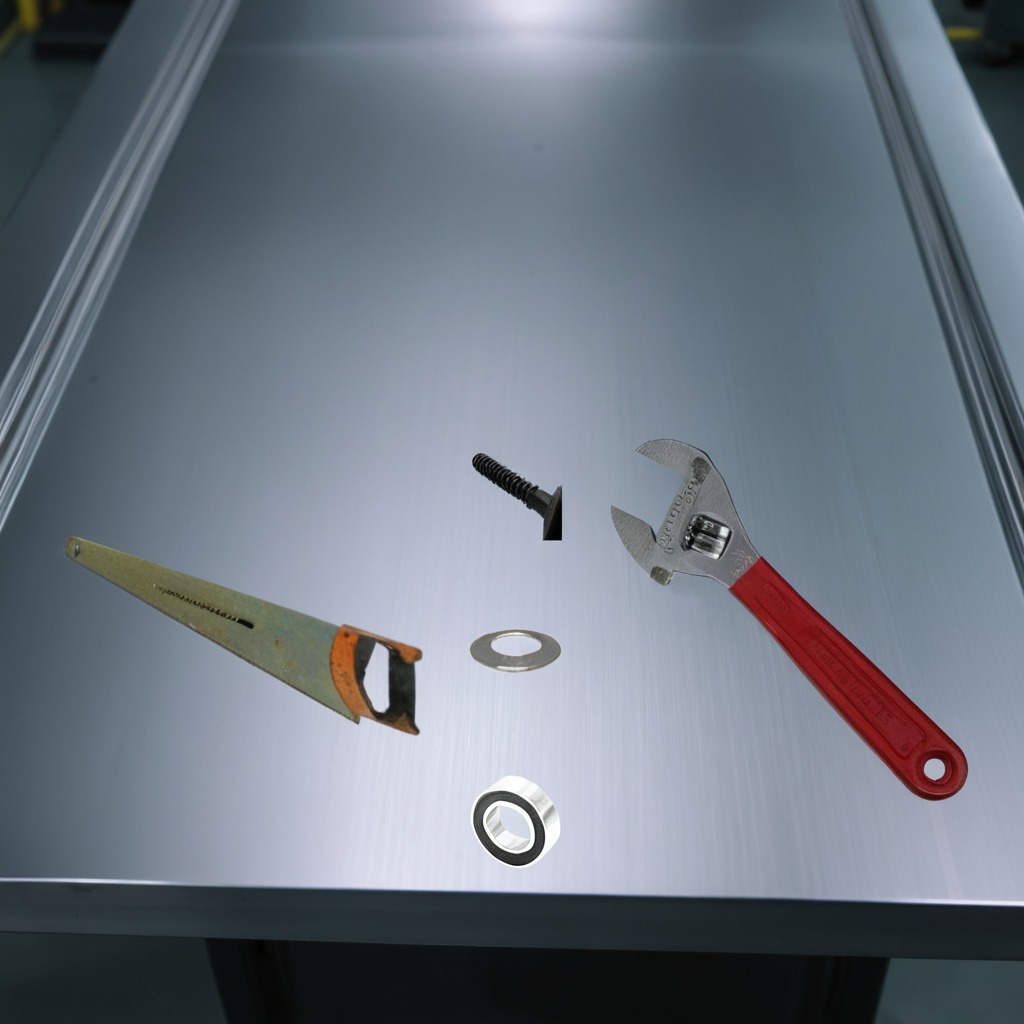
A ball bearing, a flat washer, a machine screw, a saw, and a wrench are lying on the metal table in a machine shop under fluorescent lights.